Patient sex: M
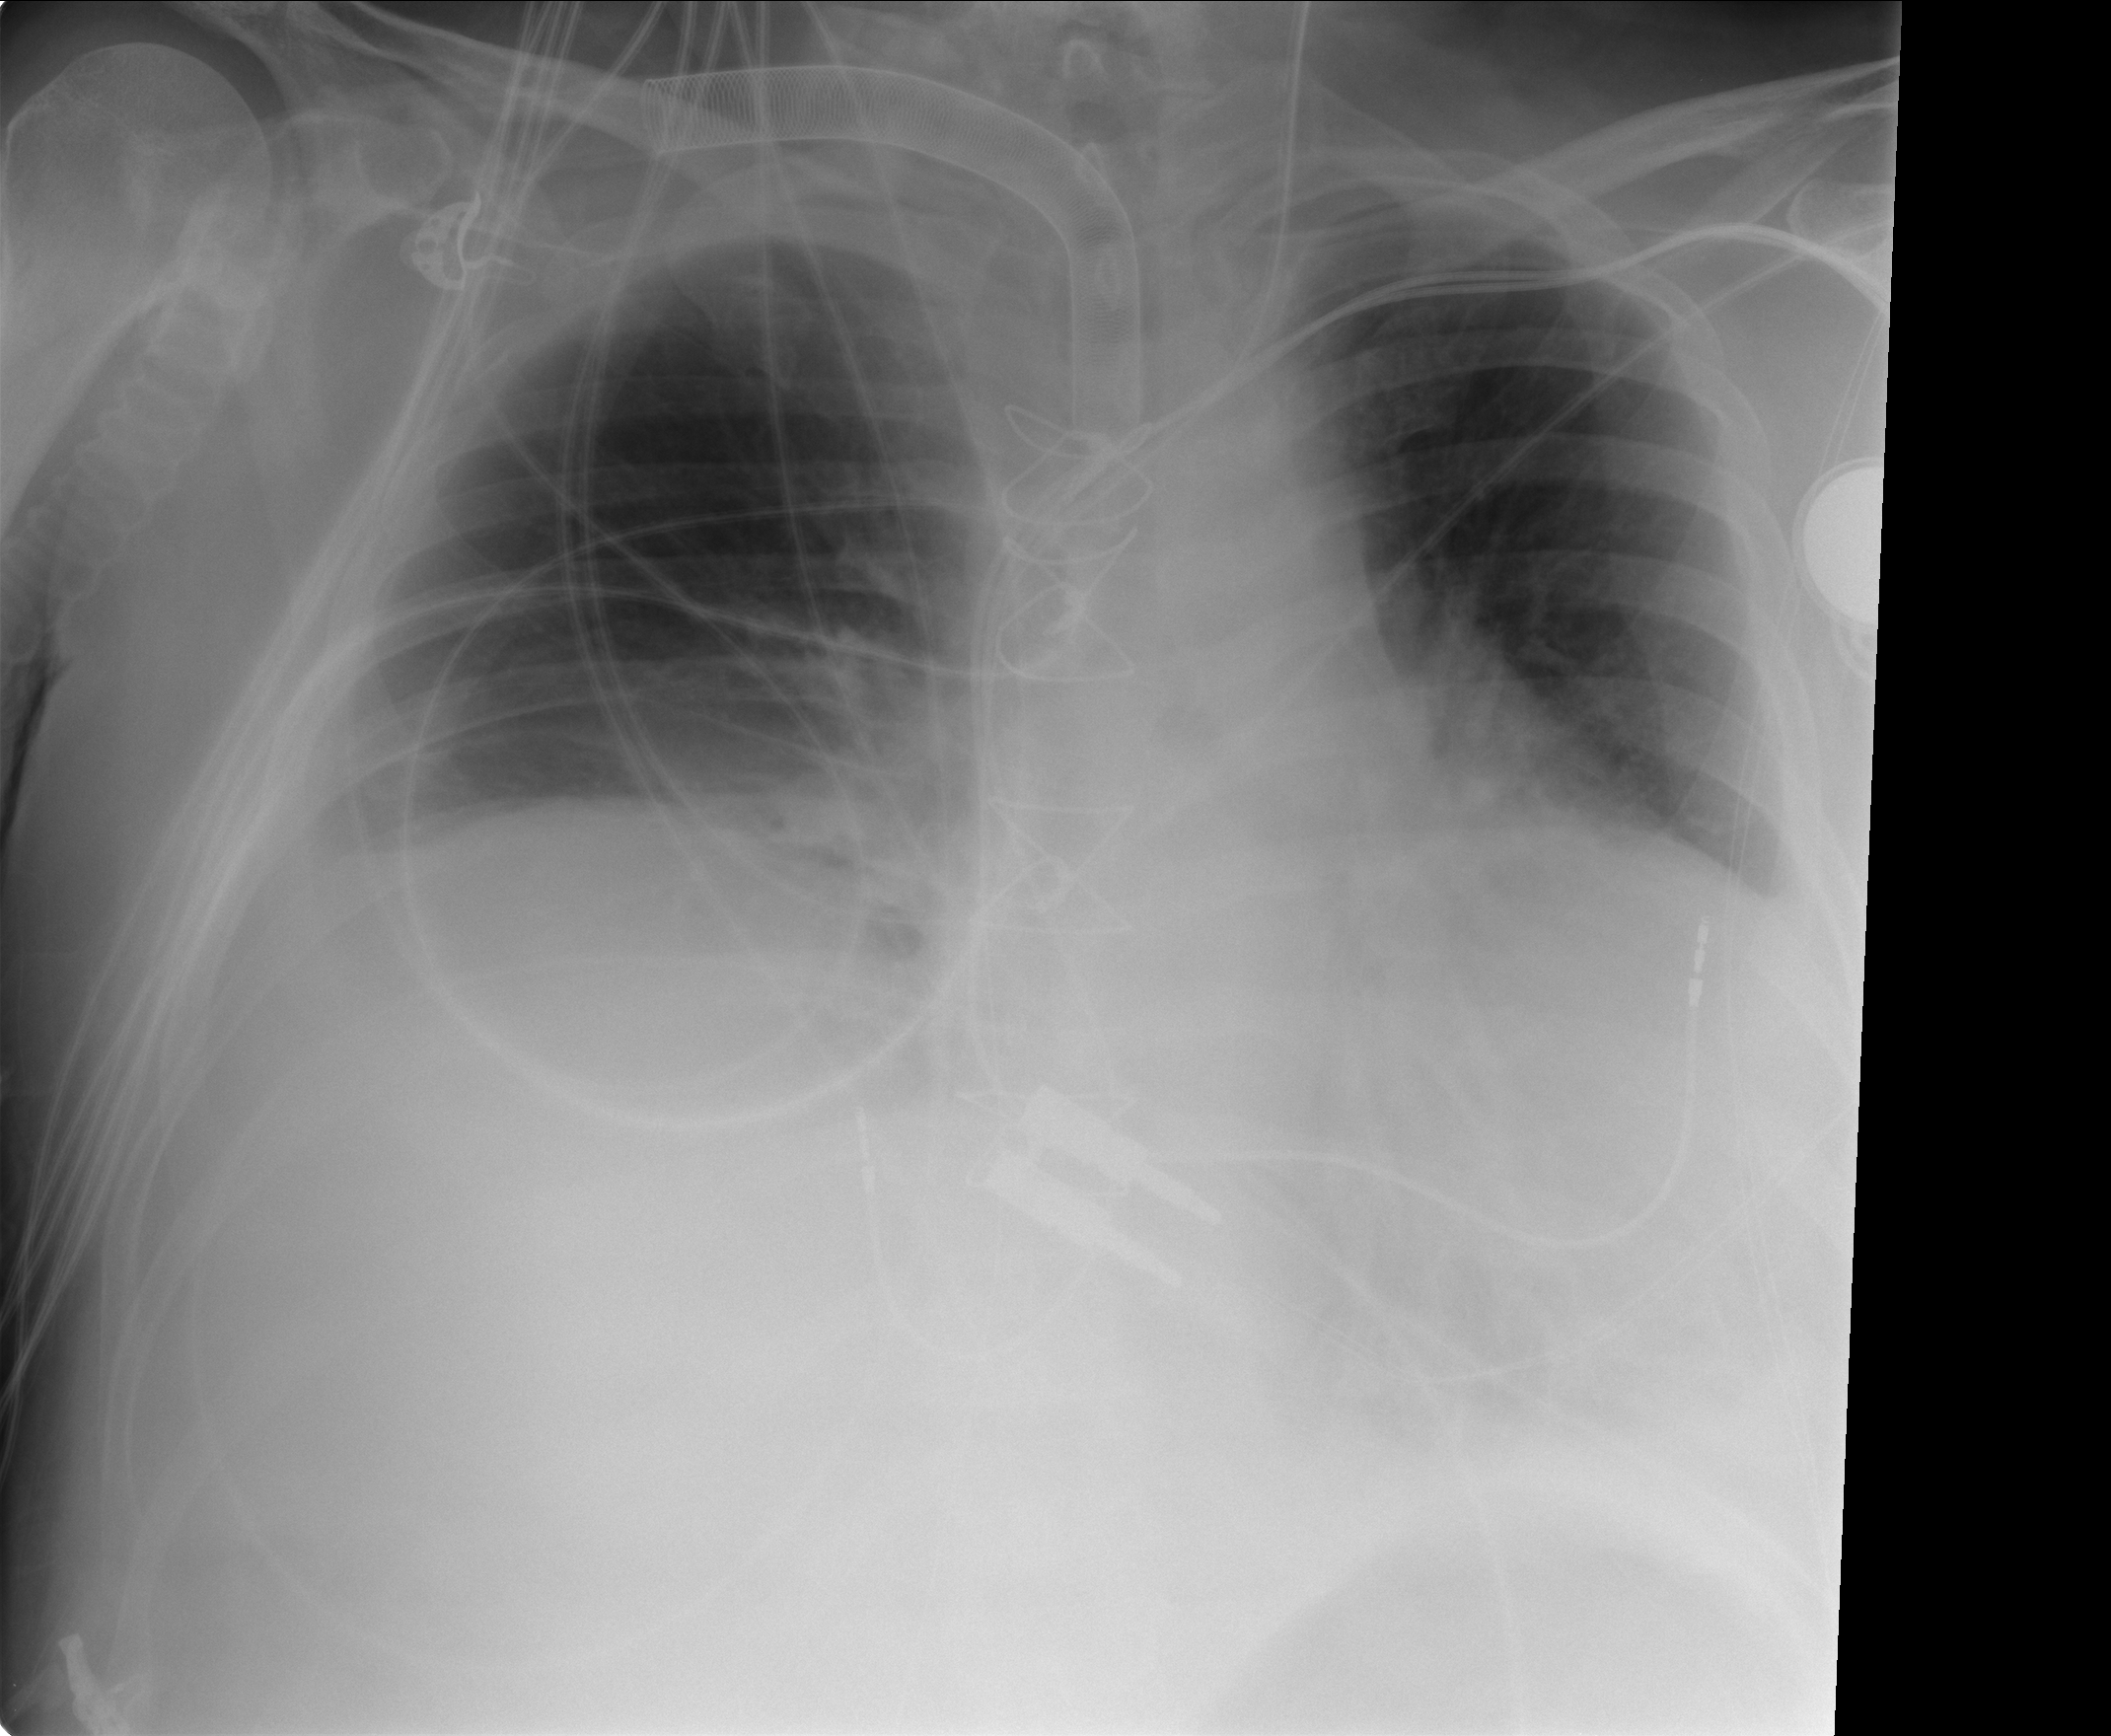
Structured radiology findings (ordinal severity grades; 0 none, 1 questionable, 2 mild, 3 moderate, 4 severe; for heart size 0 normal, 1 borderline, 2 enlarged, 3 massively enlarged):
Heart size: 2
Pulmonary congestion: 2
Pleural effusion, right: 1
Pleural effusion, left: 1
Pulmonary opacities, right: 0
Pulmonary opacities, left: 0
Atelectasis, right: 0
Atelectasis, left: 0